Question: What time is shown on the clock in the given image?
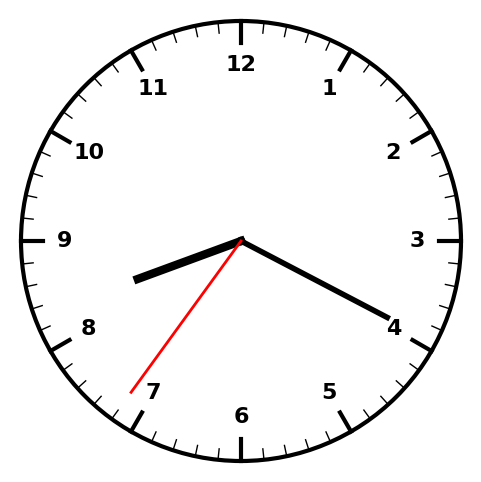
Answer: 08:19:36